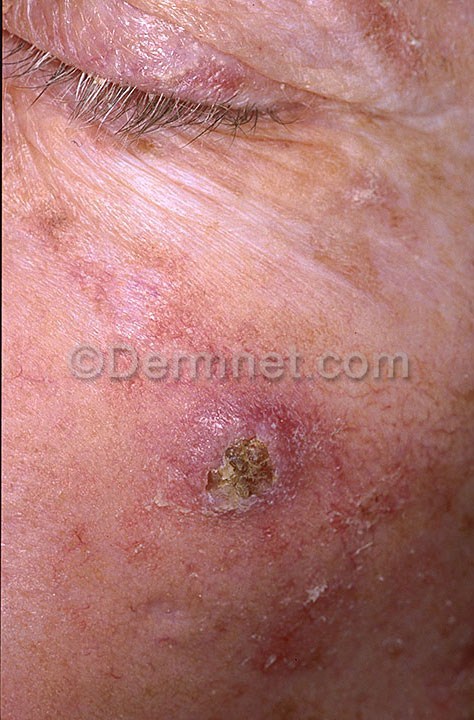
Disease: Actinic Keratosis Basal Cell Carcinoma and other Malignant Lesions